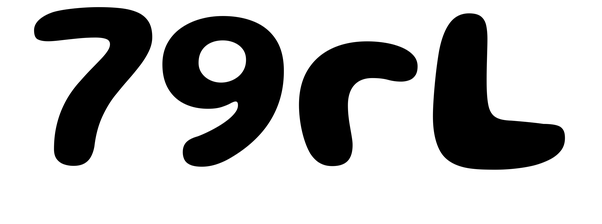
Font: Gluten_SemiBold